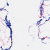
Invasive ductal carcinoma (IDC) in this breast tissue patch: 0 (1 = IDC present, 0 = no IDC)